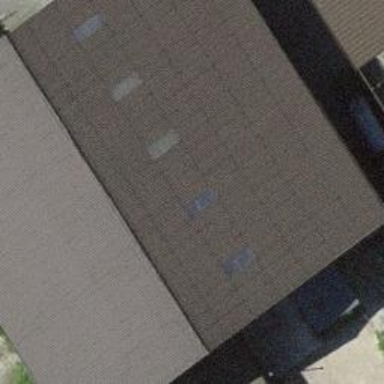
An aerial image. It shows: Barn.